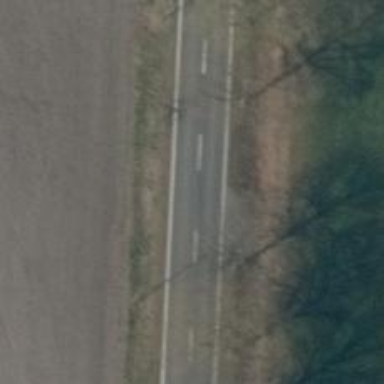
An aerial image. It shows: Secondary road with asphalt surface.